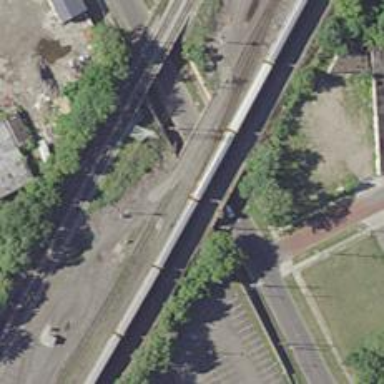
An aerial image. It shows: Railway bridge.